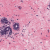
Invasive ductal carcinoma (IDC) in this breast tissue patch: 0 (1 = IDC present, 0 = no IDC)